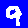
Digit: 9